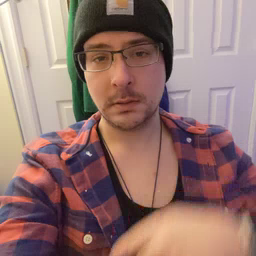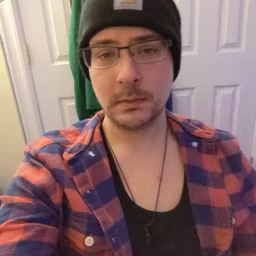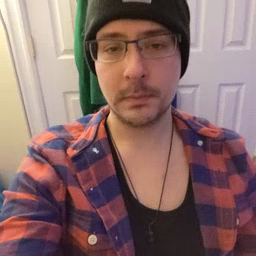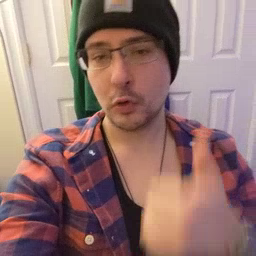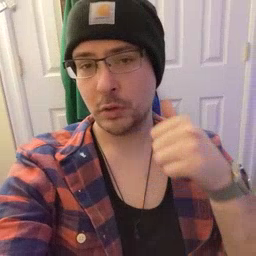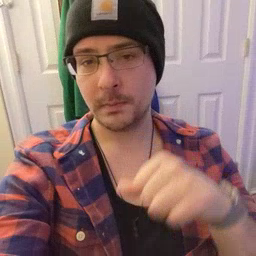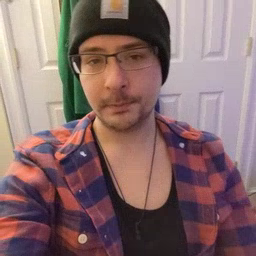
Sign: girl